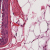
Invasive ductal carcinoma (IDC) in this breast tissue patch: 0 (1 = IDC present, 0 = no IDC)